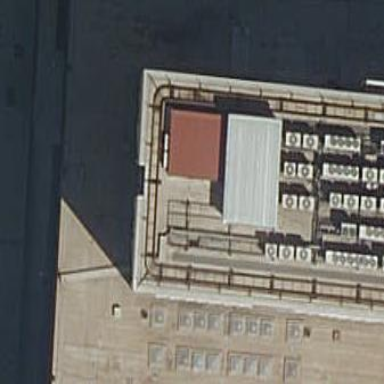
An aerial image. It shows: Commercial building.